Question: I will keep it brief.
I am trying to make a simple login page, and despite following every tutorial out there nothing seems to be working, I keep getting the following error when clicking the button...
Error:

This is my first attempt with Java web development, and let me tell you, it's off to a bad start.
Here is my code:
-index.jsp:
'''
<%@taglib prefix="sql" uri="http://java.sun.com/jsp/jstl/sql"%>
<%@page language="java" contentType="text/html" pageEncoding="UTF-8"%>
<jsp:include page="/" />
.
.
.
<form action="Login" method="post">
Username: <input type="text" name="username1" size="20px"> <br>
Password: <input type="password" name="password1" size="20px <br><br>
<input type="submit" value="submit">
</form>
'''
-servletA.java
'''
public class servletA extends HttpServlet {
protected void doPost(HttpServletRequest request, HttpServletResponse
response) throws ServletException, IOException {
String use = request.getParameter("username1");
String pass = request.getParameter("password1");
response.sendRedirect("index.jsp");
} }
'''
-Web.xml
'''
<servlet>
<servlet-name>servletA</servlet-name>
<servlet-class>servletA</servlet-class>
</servlet>
<servlet-mapping>
<servlet-name>servletA</servlet-name>
<url-pattern>/servletA</url-pattern>
</servlet-mapping>
'''
What am I doing wrong here ?, I consider my self a 7/10 developer, I have written over 30,000 Java lines of code, but this JSP thing is very counter intuitive, I've already wasted 3 days on this simple page, I'm thinking of shifting to Rails.
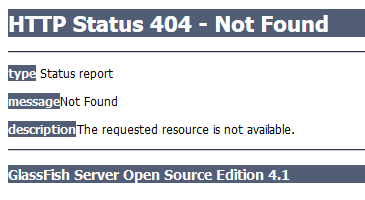
Answer: Try to replace the action of the form:
'''
<form action="Login" method="post">
'''
With:
'''
<form action="servletA" method="post">
'''